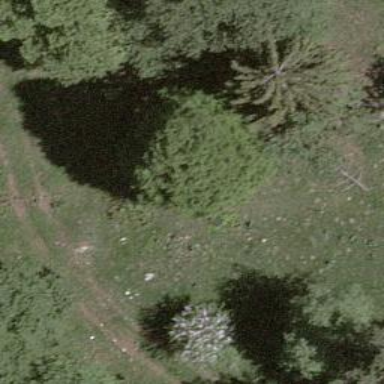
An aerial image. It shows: Single tag "natural: tree."